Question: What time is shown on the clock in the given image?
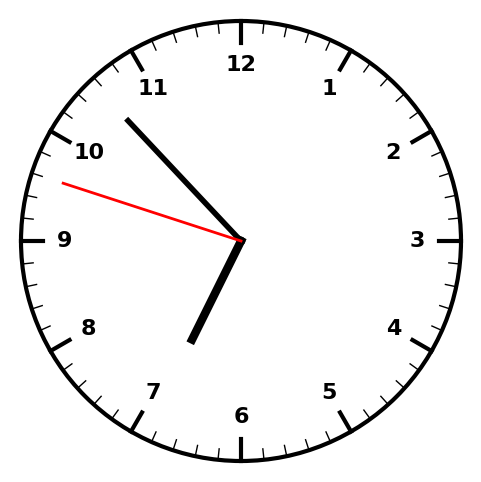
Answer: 06:52:48